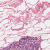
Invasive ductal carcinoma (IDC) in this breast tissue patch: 0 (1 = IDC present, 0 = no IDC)